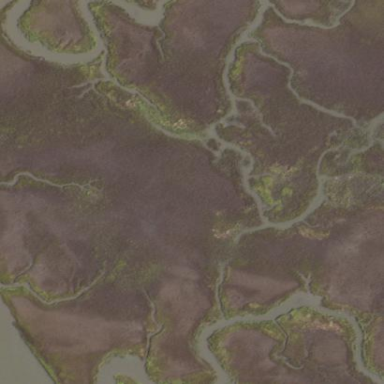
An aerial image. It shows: Marsh wetland.